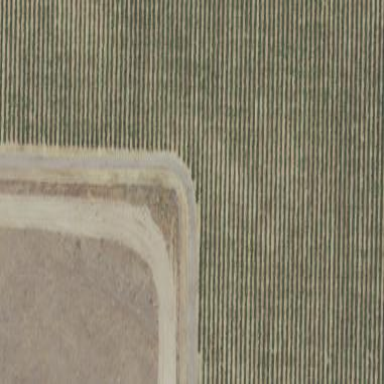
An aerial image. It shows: Vineyard growing grapes.